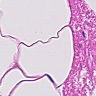
Metastatic tissue present: no